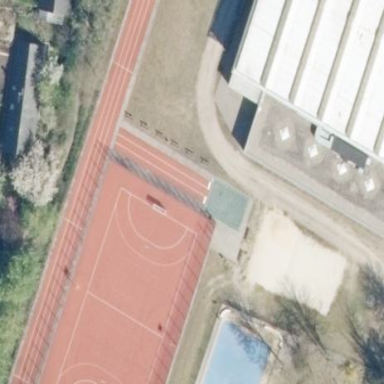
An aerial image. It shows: Athletic track located in leisure land area.